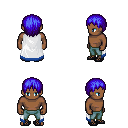
a pixel art fantasy rpg character, male body template, human, dark skin, white trimmed cape, teal pants, blue plain hairstyle, ghillies, four views (front, back, left, right), 2x2 character sprite sheet, small pixel art, hard edges, no anti-aliasing